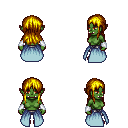
a pixel art fantasy rpg character, female body template, orc, green skin, overskirt, metal pants, blonde unkempt hairstyle, white cloth bracers, four views (front, back, left, right), 2x2 character sprite sheet, small pixel art, hard edges, no anti-aliasing